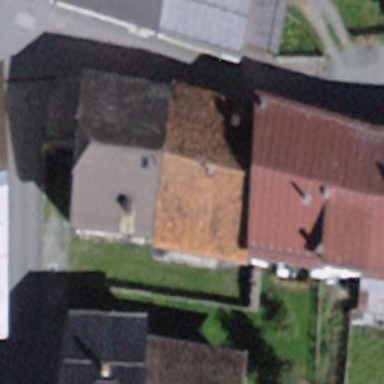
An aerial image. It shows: Gabled barn with the roof oriented across.